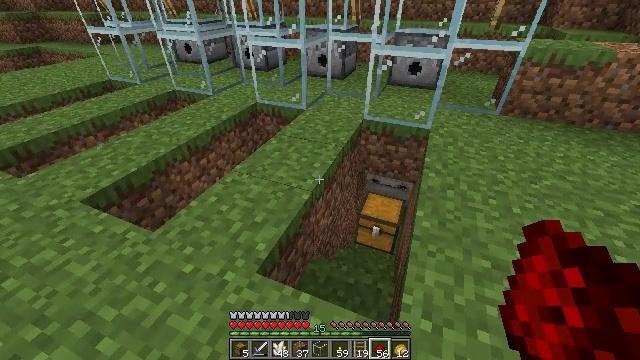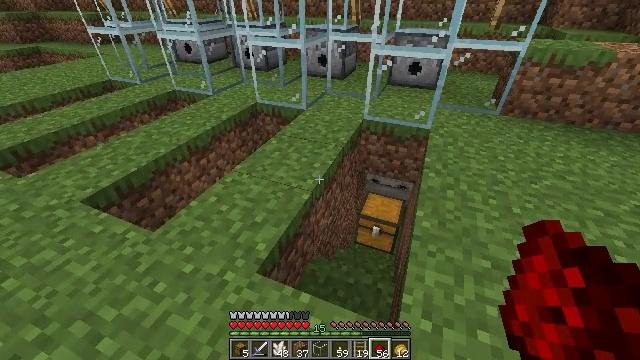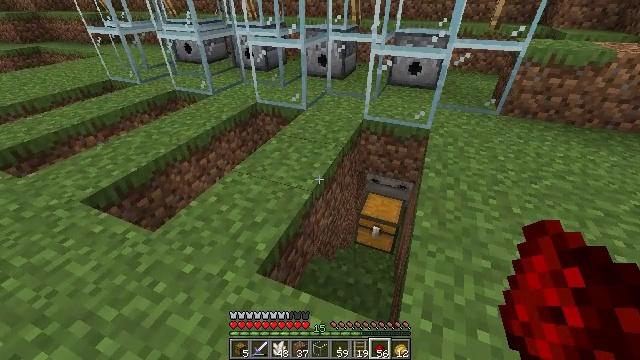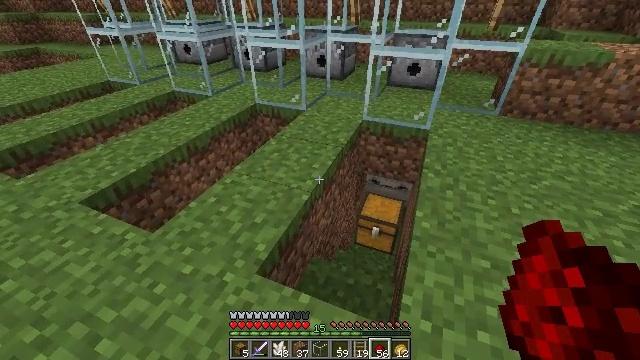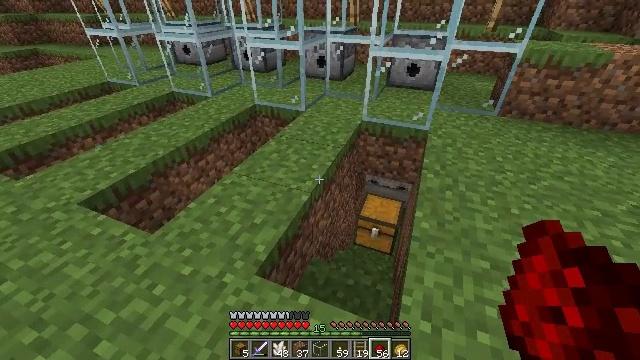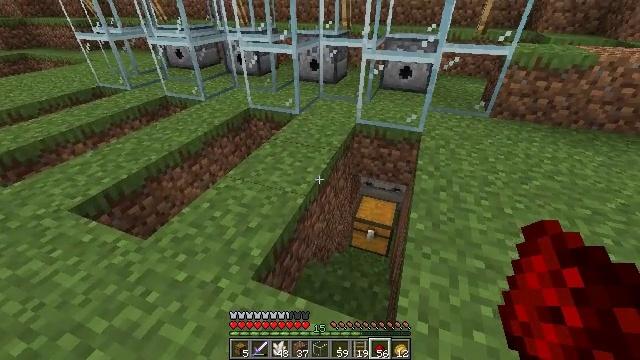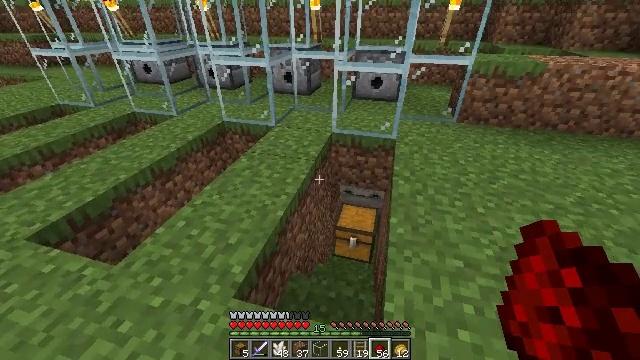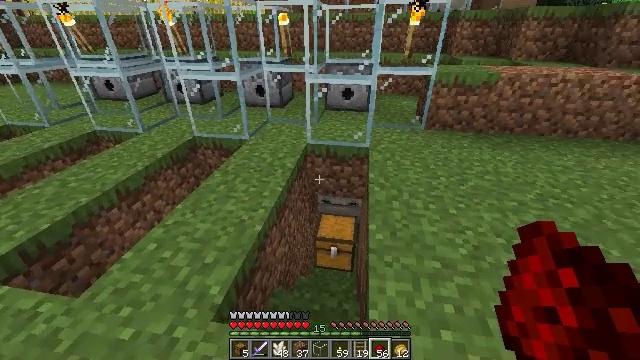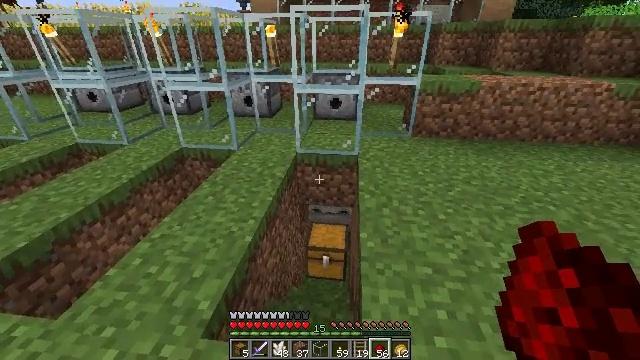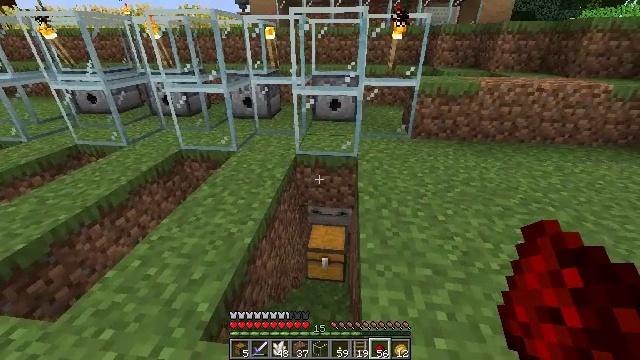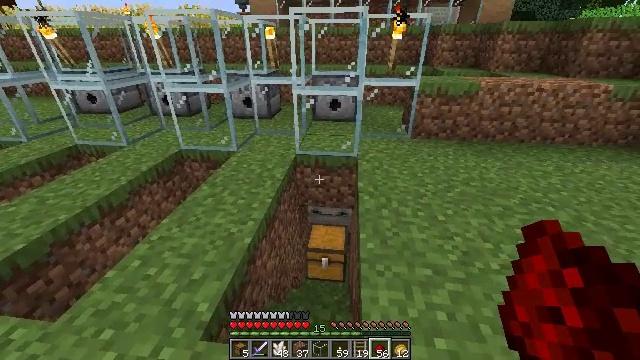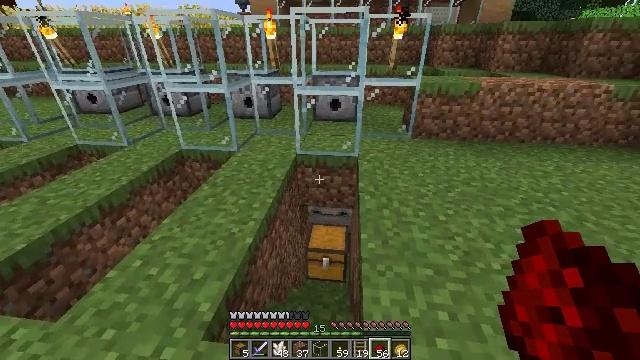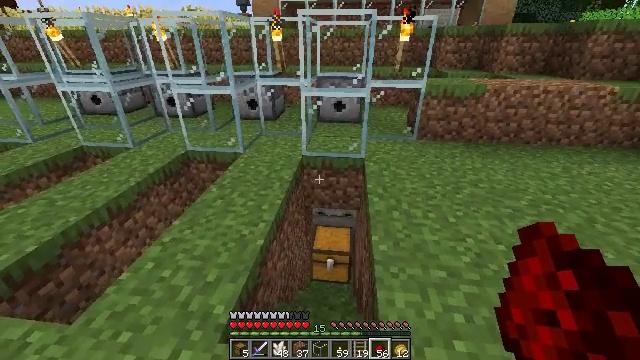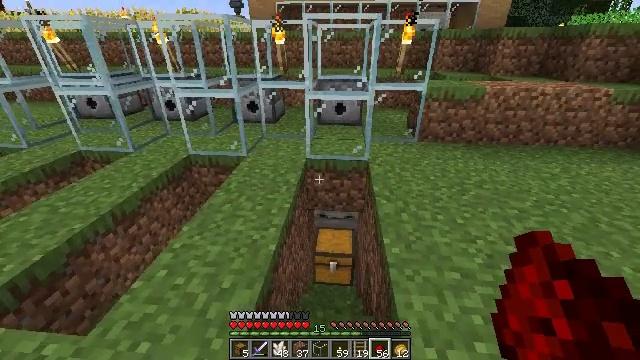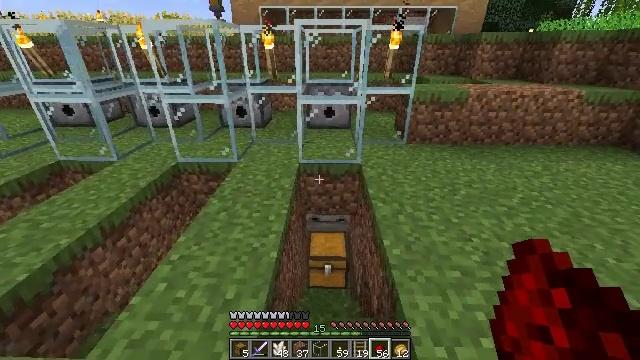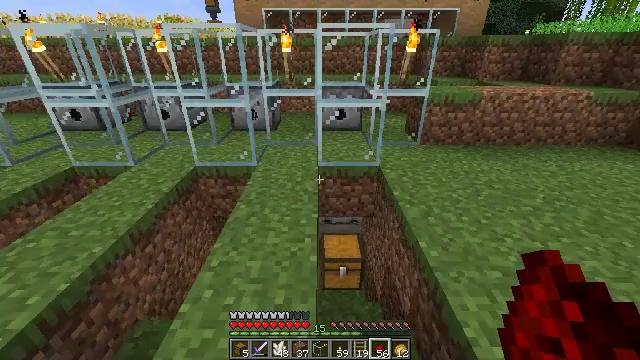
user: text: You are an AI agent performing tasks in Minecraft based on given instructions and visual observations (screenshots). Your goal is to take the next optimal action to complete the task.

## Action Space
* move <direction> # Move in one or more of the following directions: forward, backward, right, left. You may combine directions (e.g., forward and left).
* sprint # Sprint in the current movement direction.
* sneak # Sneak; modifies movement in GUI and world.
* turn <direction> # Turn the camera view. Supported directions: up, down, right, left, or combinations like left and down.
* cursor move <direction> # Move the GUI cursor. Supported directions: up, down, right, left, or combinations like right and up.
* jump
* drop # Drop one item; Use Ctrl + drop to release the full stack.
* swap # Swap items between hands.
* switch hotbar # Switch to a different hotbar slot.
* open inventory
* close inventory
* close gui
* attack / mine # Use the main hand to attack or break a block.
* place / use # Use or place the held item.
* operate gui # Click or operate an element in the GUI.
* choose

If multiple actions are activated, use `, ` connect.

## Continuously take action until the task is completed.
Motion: motion action
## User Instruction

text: Create black dye from resources.
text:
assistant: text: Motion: no_op
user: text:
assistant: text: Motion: no_op
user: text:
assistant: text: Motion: no_op
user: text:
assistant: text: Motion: no_op
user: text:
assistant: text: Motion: turn right
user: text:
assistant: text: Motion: turn right and up
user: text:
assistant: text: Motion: turn right and up
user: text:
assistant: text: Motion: turn right and up
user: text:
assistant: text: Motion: no_op
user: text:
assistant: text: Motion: no_op
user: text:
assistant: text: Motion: move left
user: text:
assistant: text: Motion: move left
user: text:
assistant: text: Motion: move left, turn right
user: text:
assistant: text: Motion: move left, turn right
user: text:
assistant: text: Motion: move left, turn right
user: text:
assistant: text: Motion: no_op
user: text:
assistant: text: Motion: no_op
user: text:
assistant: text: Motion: no_op
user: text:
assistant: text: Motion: no_op
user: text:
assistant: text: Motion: no_op
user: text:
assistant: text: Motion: no_op
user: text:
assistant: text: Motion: turn right
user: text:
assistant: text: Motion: turn right and down
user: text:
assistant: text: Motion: move right, turn right and down
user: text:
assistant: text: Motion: move right
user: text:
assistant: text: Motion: move right, turn left and down
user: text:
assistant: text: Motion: move right, turn left and down
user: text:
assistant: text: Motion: turn left
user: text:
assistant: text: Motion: turn left
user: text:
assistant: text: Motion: no_op